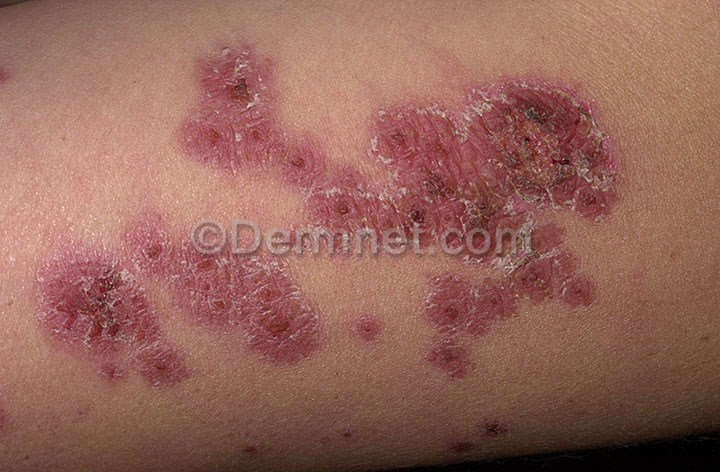
Disease: Vasculitis Photos